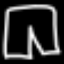
Label: pants